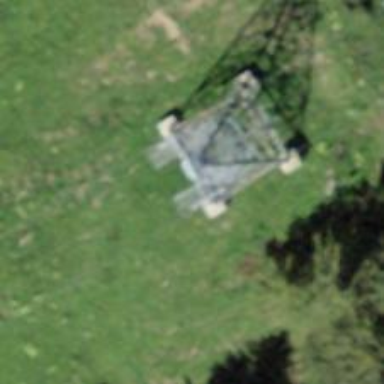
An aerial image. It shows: Pylon for aerialway.